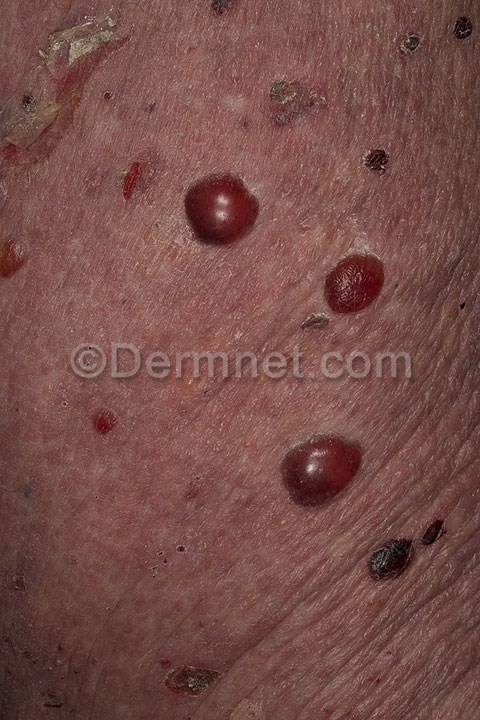
Disease: Bullous Disease Photos